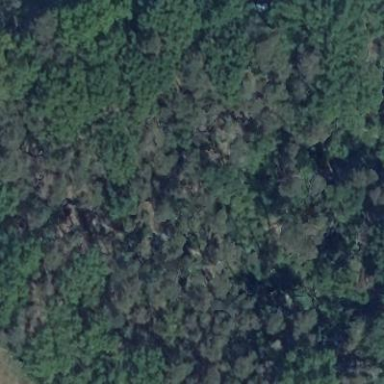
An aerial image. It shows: Mixed forest with variety of leaf types and cycles.